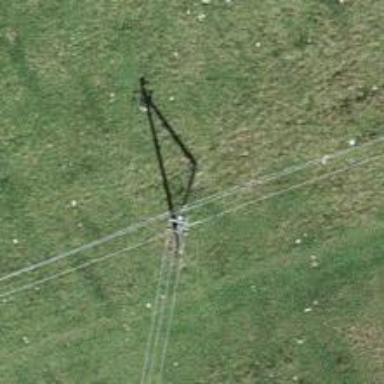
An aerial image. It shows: Power pole.